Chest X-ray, PA view. Patient: 44 years old, sex M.
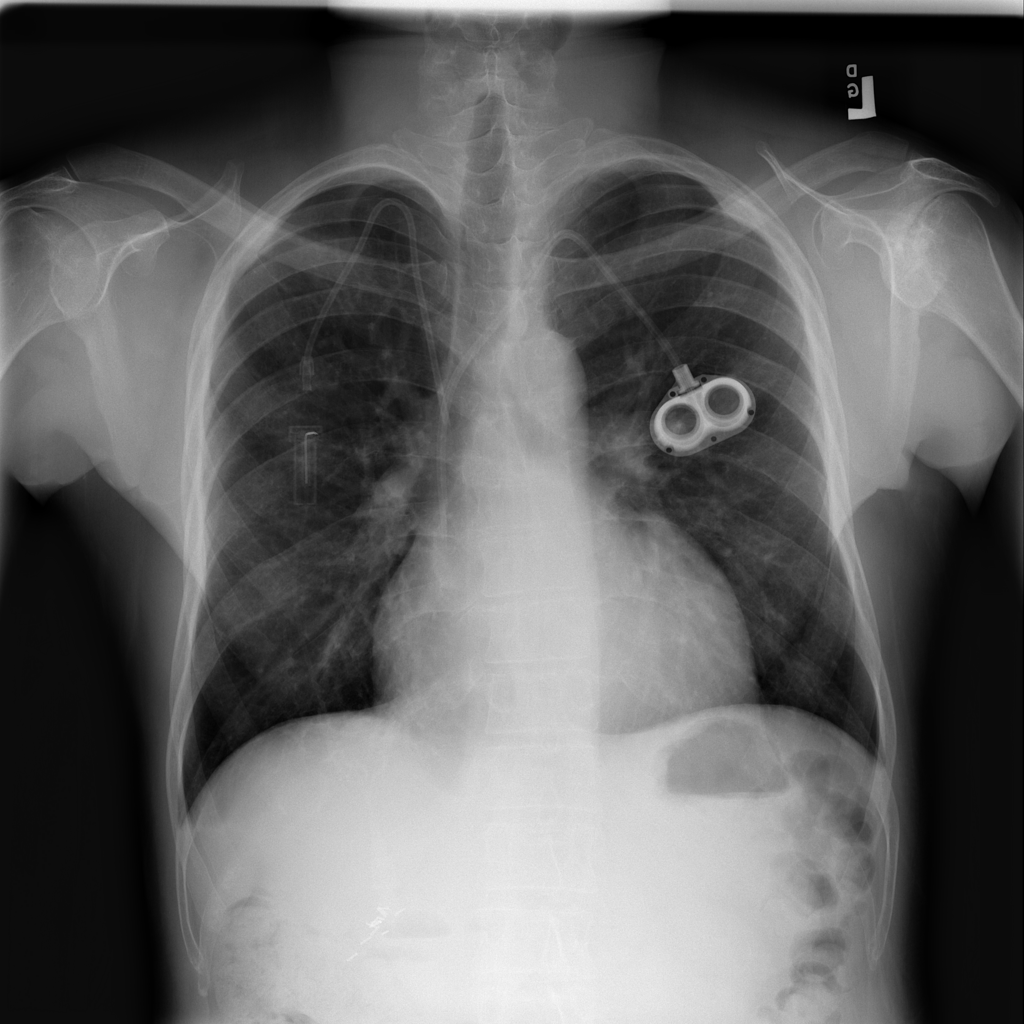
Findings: Cardiomegaly